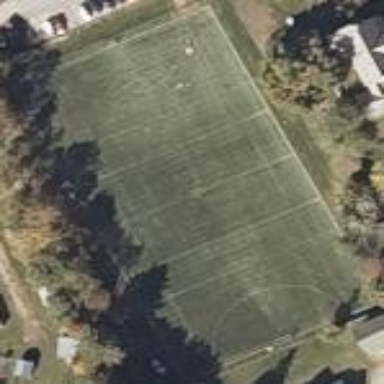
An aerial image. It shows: Pitch designated for field hockey on leisure land.